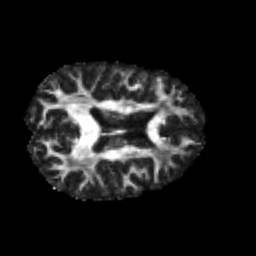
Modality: FA
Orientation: axial
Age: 33
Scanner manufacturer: philips
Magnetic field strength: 3 T
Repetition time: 8.595 s
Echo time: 0.1273 s